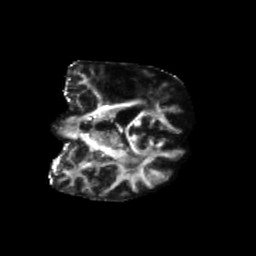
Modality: FA
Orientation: coronal
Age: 56
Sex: female
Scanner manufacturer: siemens
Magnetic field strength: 3 T
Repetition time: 5.25 s
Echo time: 0.08 s